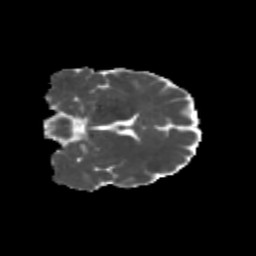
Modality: MD
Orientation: coronal
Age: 32
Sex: male
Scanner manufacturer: siemens
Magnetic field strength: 3 T
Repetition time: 1.8 s
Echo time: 0.07 s